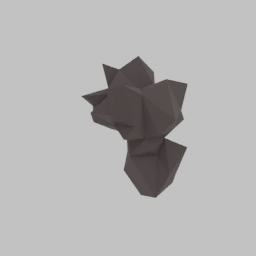
Label: nature